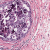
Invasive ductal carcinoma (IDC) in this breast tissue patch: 0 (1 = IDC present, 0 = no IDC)